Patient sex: M
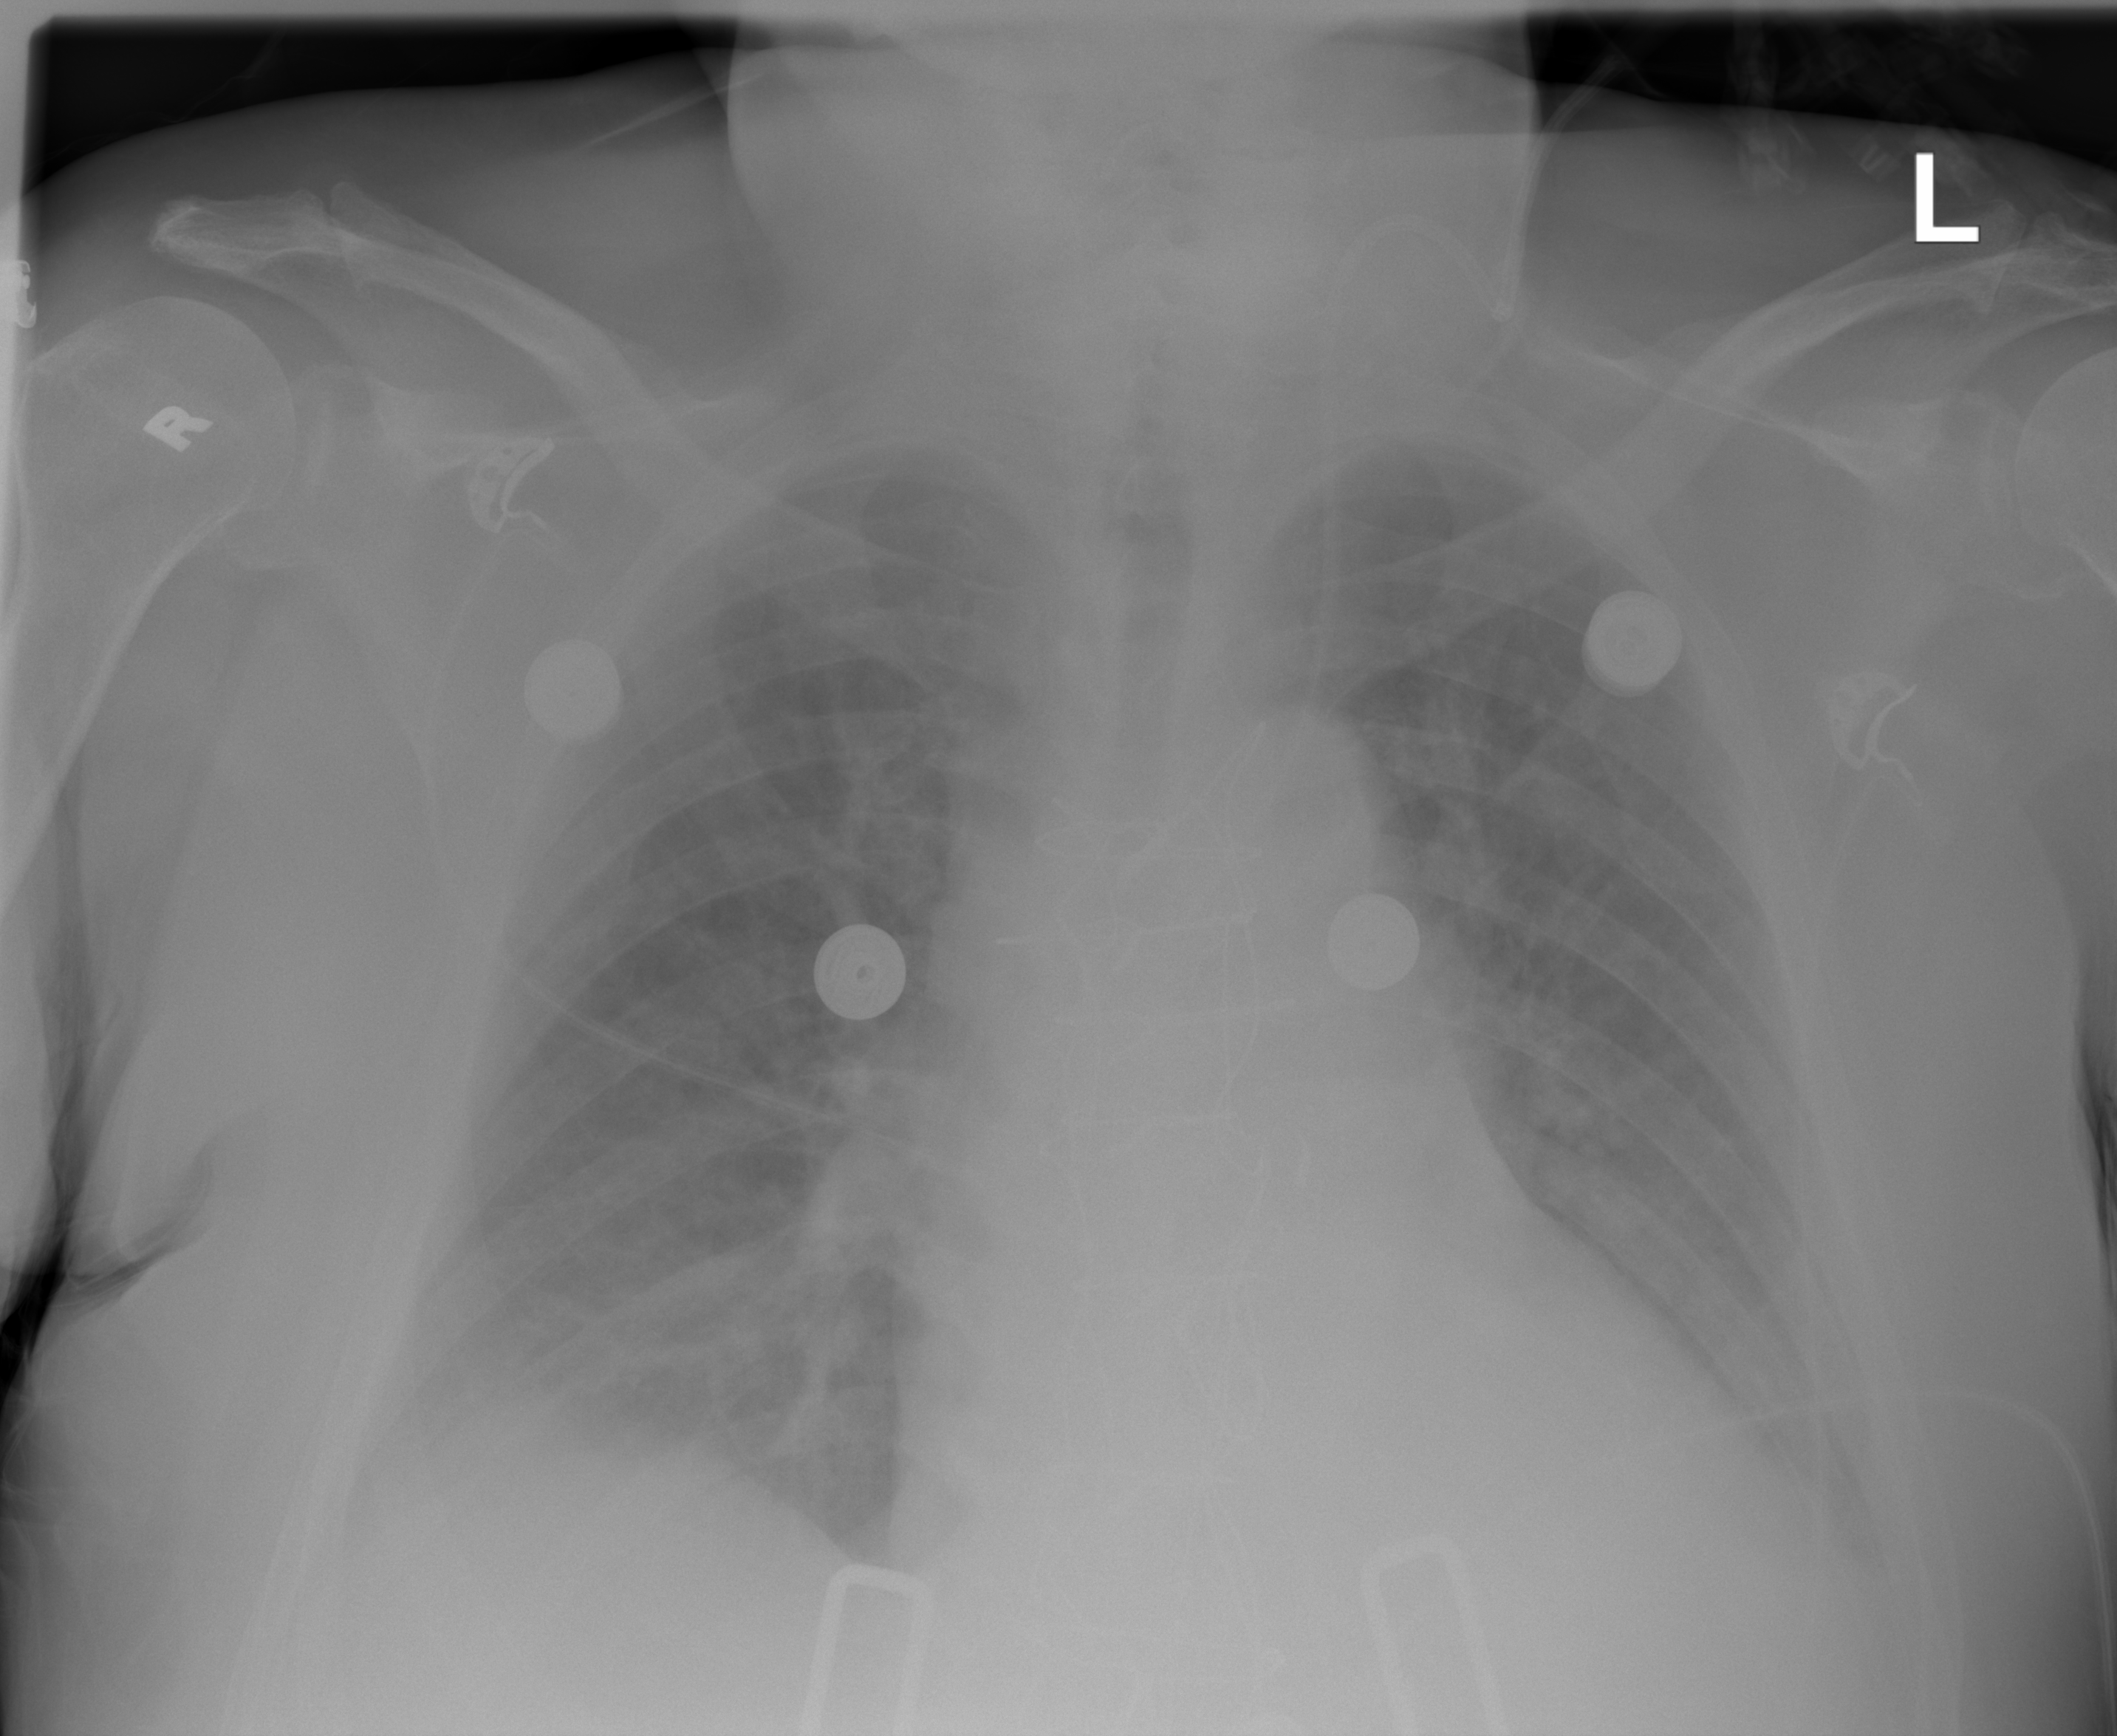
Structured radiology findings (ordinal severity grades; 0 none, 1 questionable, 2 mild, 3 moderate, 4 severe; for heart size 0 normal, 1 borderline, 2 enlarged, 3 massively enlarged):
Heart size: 2
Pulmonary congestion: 2
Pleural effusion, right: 2
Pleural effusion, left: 2
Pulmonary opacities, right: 0
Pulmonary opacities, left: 0
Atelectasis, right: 2
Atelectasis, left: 3